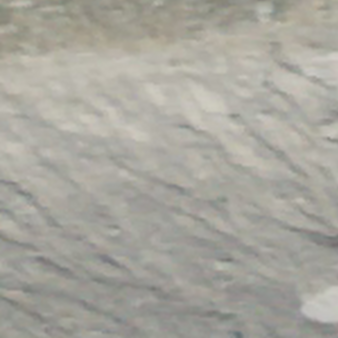
Label: other